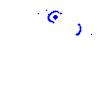
Particle: proton